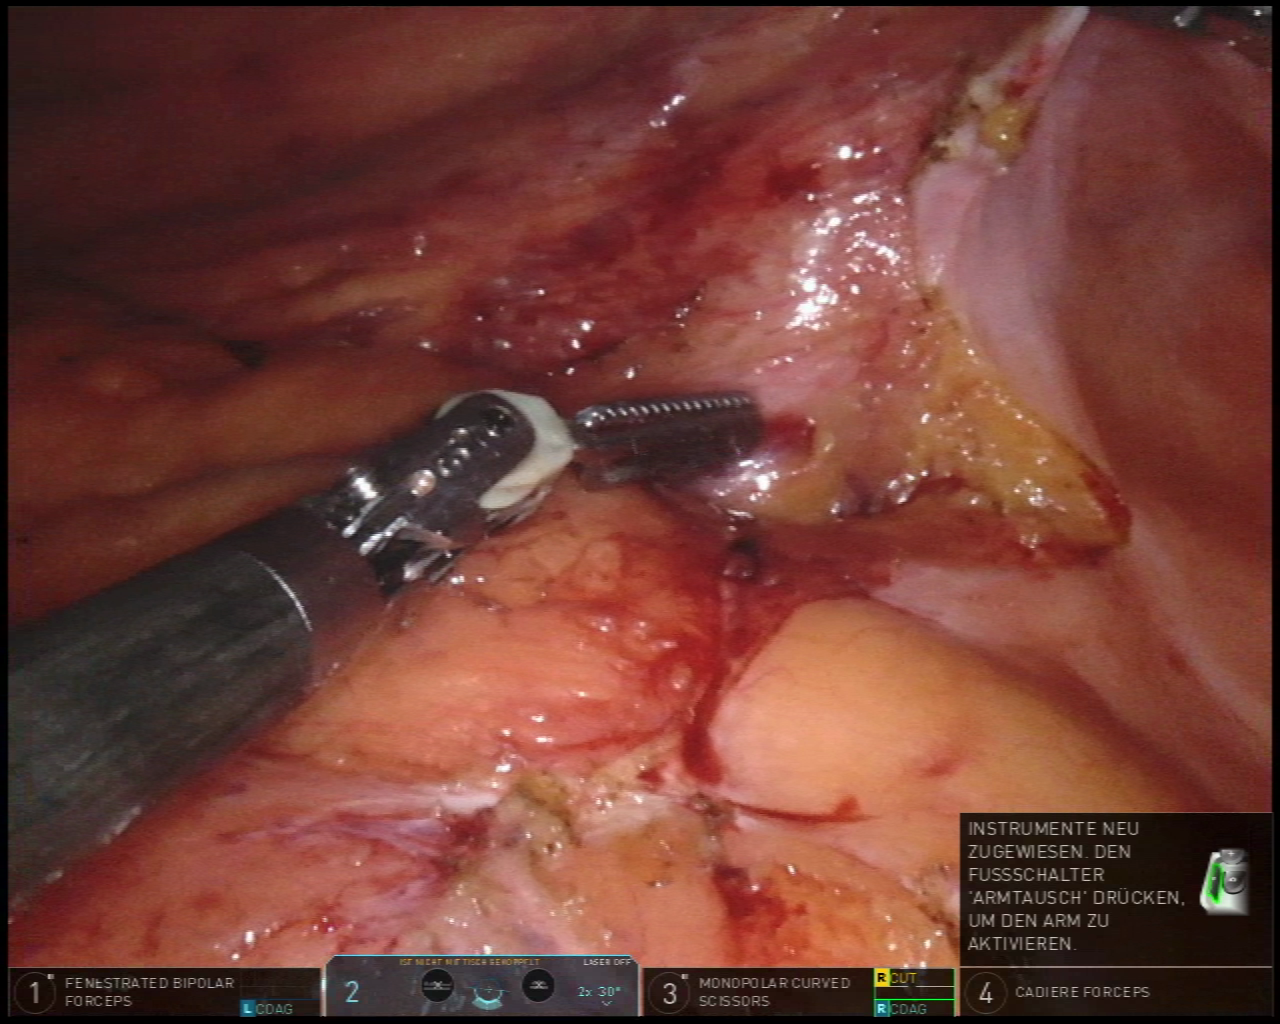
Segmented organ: ureter
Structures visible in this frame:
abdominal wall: yes
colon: no
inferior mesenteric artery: no
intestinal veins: no
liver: no
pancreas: no
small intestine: no
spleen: no
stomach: no
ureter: yes
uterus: no
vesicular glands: no